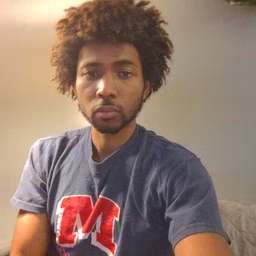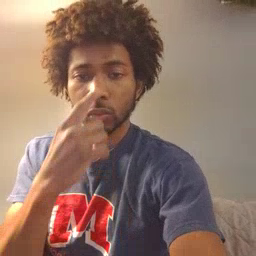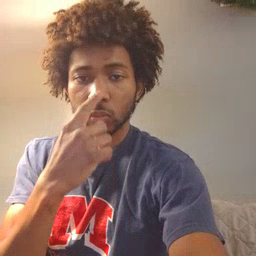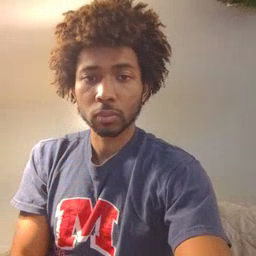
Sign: nose